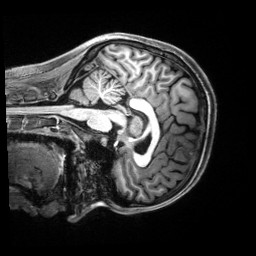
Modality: T1w
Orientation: sagittal
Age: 21
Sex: female
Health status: healthy
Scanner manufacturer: siemens
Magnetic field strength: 3 T
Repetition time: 2.5 s
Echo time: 0.00222 s